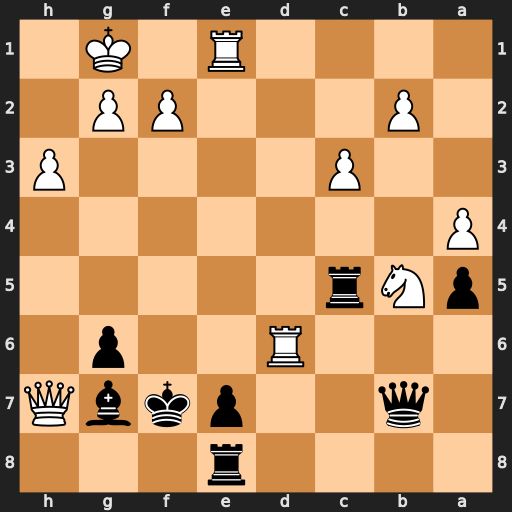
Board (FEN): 4r3/1q2pkbQ/3R2p1/pNr5/P7/2P4P/1P3PP1/4R1K1
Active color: b
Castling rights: -
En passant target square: -
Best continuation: Rg5 g4 Rh8 Rb6 Qd7 Rxe7+ Qxe7 Nd6+ Qxd6 Qxg7+ Kxg7